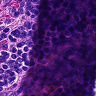
Metastatic tissue present: no